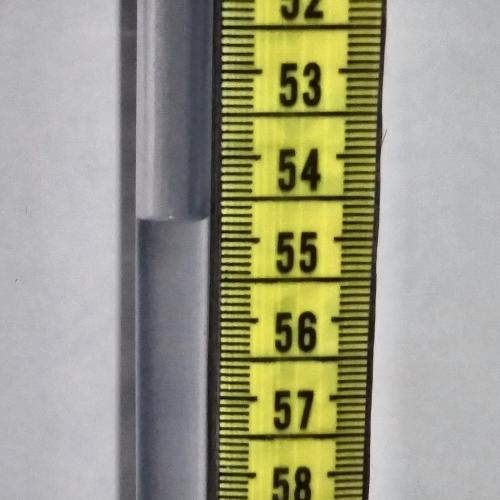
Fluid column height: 54.7 cm